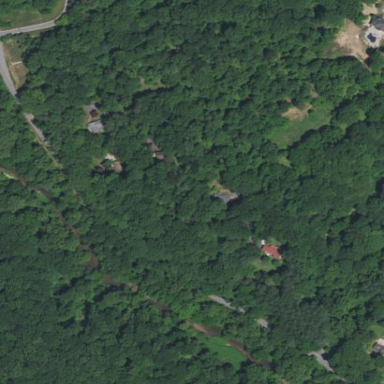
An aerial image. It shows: Beautiful woodland area.